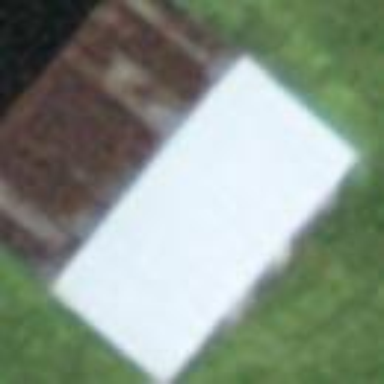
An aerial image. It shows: Simple house.